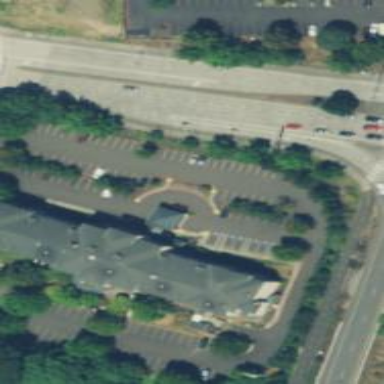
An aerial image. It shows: Parking area with surface.